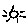
Label: sun